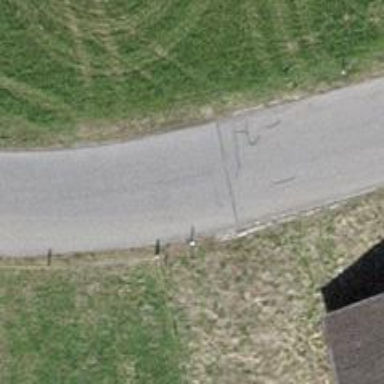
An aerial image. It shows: Unclassified road with asphalt surface.